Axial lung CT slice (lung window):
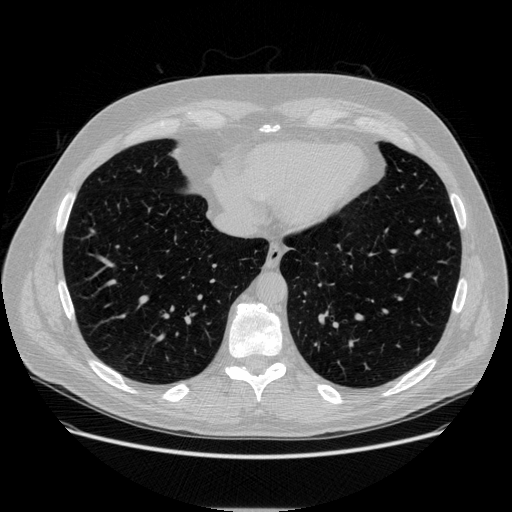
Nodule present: no